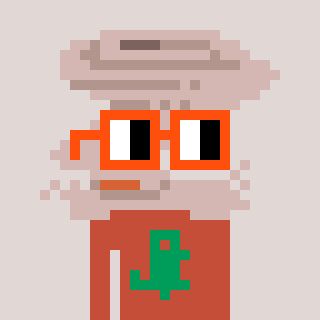
a pixel art character with square orange glasses, a tornado-shaped head and a rust-colored body on a warm background